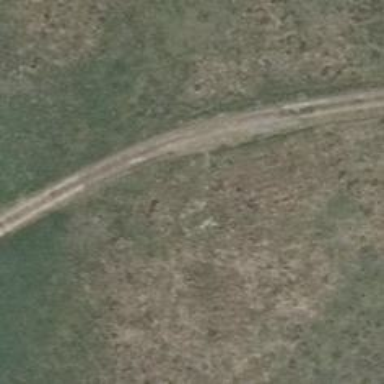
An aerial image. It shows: Dirt track road with grade 4 track type.